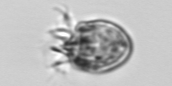
Label: Ciliophora